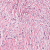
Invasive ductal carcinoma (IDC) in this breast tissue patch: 0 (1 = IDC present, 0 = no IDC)